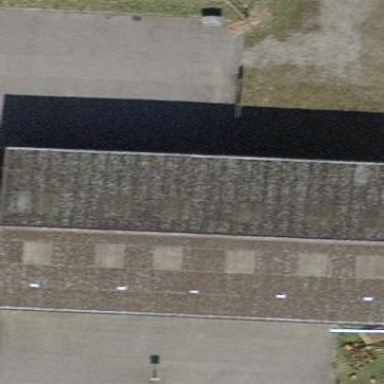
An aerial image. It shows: Warehouse with tiled roof.